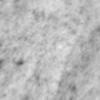
Label: no_change